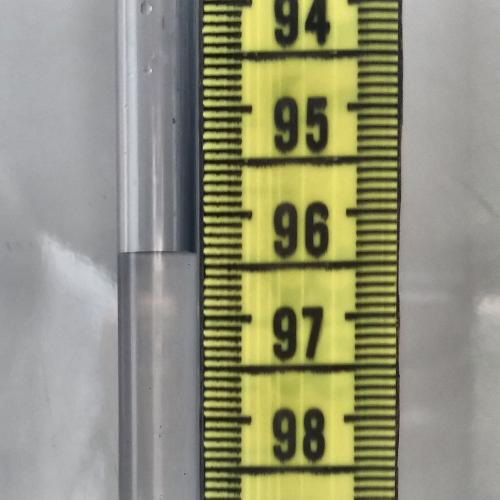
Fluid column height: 96.4 cm